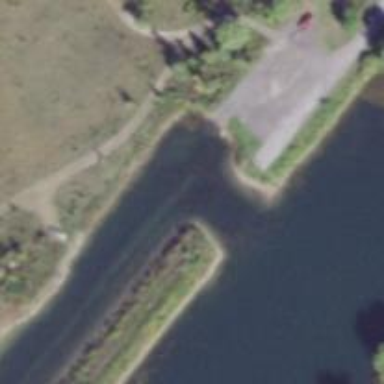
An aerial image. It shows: Slipway on leisure land.